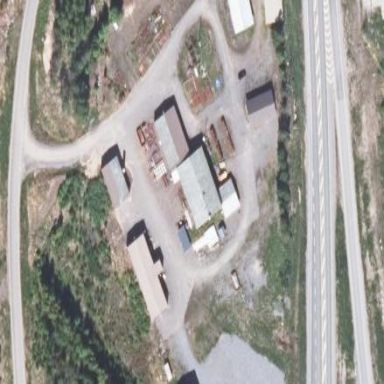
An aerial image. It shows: Industrial building.